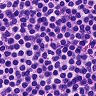
Metastatic tissue present: no